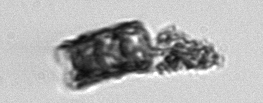
Label: Paralia_sulcata